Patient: sex F, age 54
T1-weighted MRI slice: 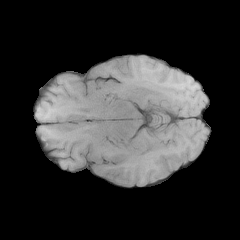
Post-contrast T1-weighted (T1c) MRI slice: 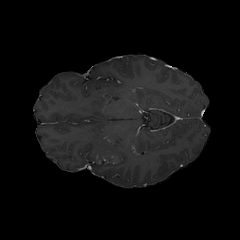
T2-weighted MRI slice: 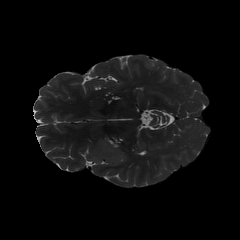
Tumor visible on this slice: yes
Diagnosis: Astrocytoma, IDH-wildtype
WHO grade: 3